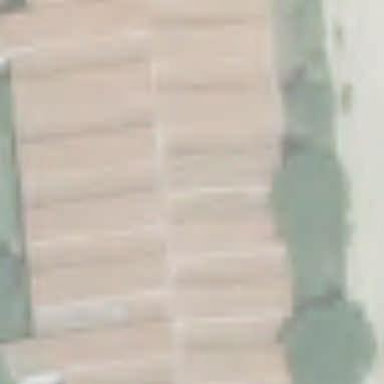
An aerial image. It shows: Barn.